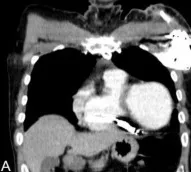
Coronal section. CT.
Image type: radiology (ct)